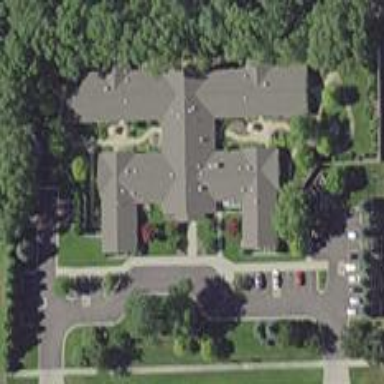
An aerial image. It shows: Nursing home.